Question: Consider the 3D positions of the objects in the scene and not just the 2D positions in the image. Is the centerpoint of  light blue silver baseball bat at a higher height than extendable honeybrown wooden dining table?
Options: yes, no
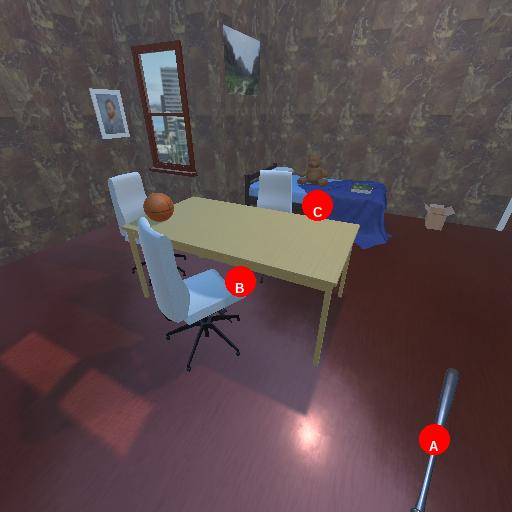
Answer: yes